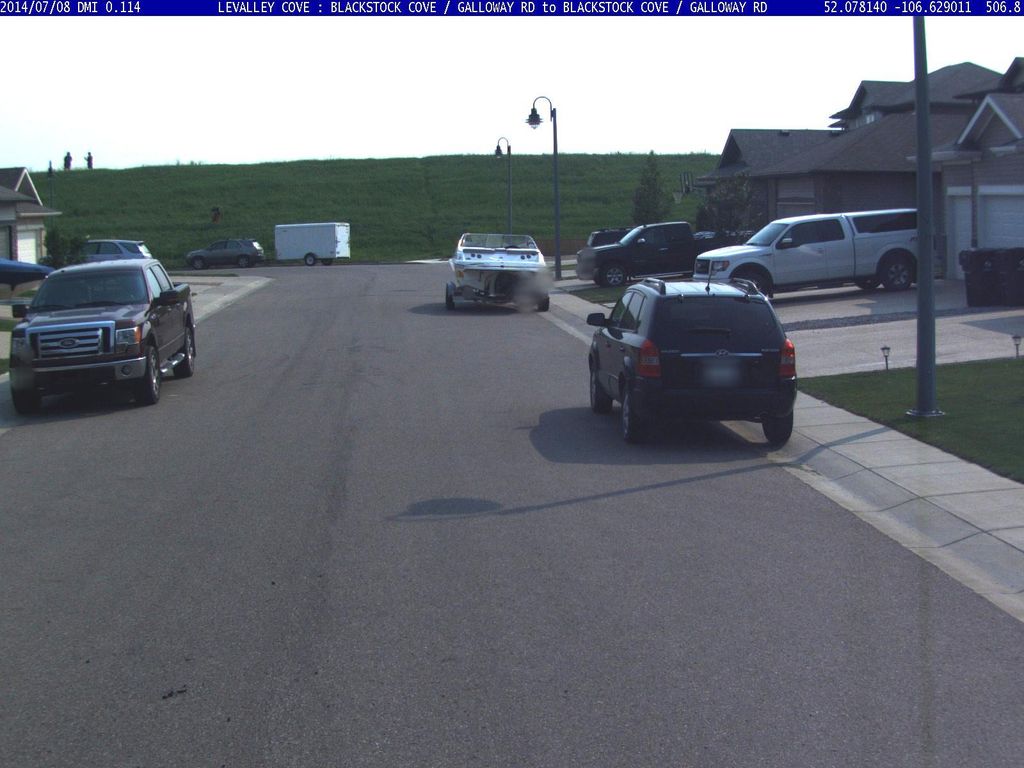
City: saskatoon